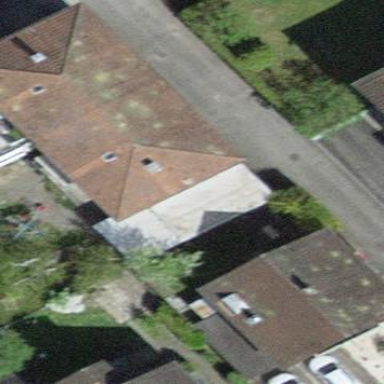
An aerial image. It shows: Hipped-roof building with apartments.